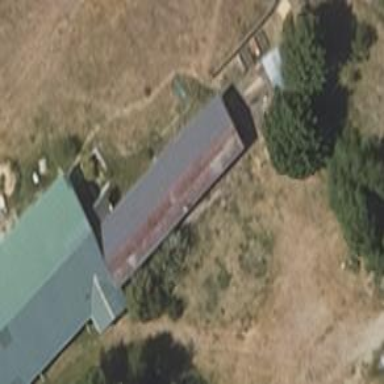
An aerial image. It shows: Stable building.